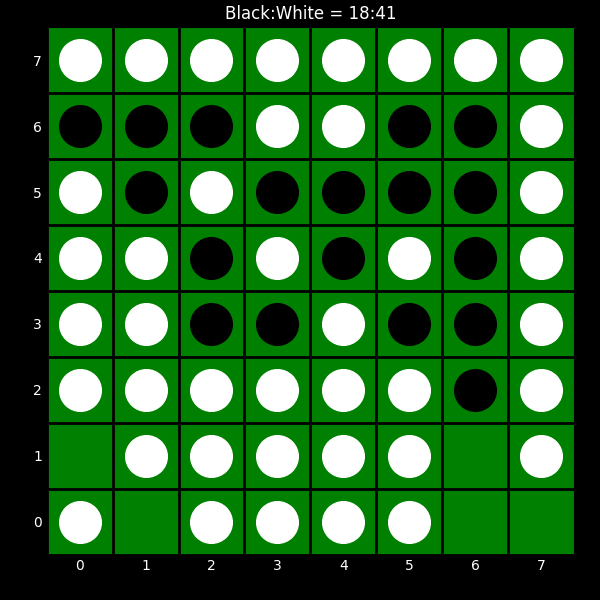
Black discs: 18
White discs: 41